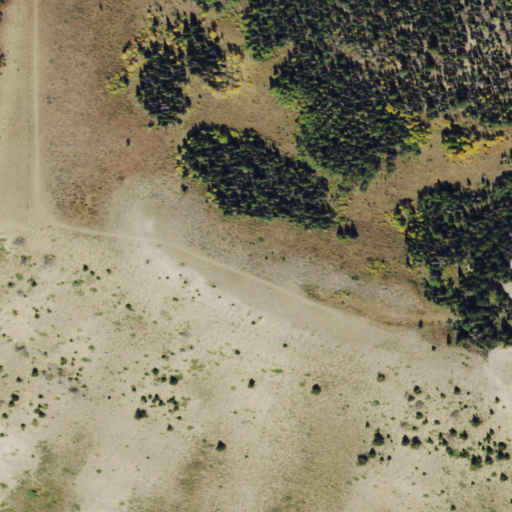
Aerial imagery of mountain in Colorado named Tyler Mountain containing shrub, evergreen forest, and deciduous forest